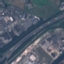
Land use / land cover class: Highway